Question: I have my example setup like the image below:

I'm trying to make a formula in cell F3 that will:
The only thing I can think of is:
'''
=COUNTIFS(C2:C11,">="&E3,B2:B11,"<="&E3)
'''
But that only returns the number of EVENTS that are possible to choose from.
Any input would be appreciated
AN EXAMPLE OF A FINAL VALUE FOR THIS WOULD BE EITHER:
Event 3 or Event 4 because 7/2/2012 occurs between the start and finish dates of both events
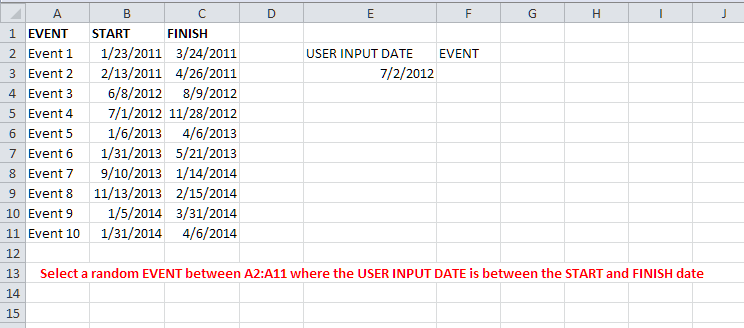
Answer: I came up with this formula:
'''
=INDEX(A:A,SMALL(IF((E3>=B2:B11)*(E3<=C2:C11),ROW(A2:A11)),
RANDBETWEEN(1,SUMPRODUCT((E3>=B2:B11)*(E3<=C2:C11)))
)
)
'''
with array entry (++).
1. IF((E3>=B2:B11)*(E3<=C2:C11),ROW(A2:A11)) returns array of row numbers where E3 falls between START and FINISH dates
2. RANDBETWEEN(1,SUMPRODUCT((E3>=B2:B11)*(E3<=C2:C11))) generates rand number between 1 and count of appropriate events
3. SMALL(IF(..),RANDBETWEEN(..)) takes random row number from array from step 1.
4. INDEX(A:A,SMALL(..)) gets corresponding event name.